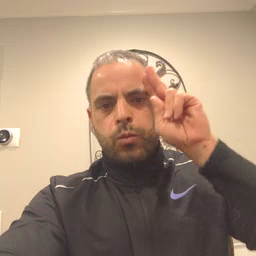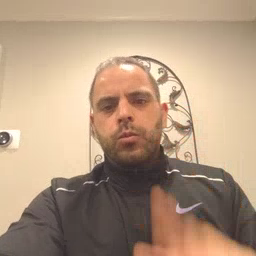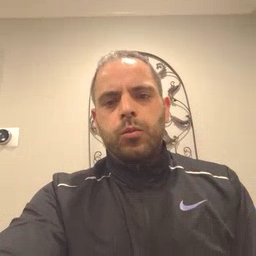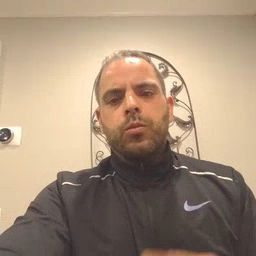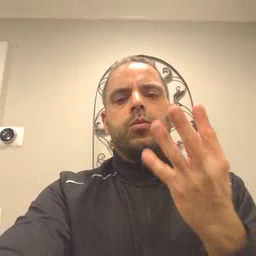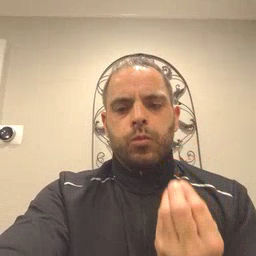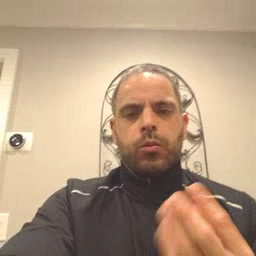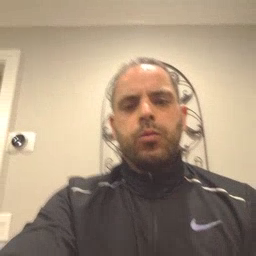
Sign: wet